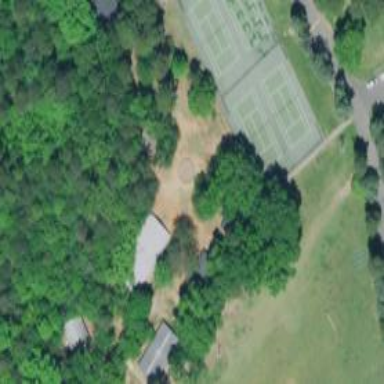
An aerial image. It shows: Tennis court on pitch designated for leisure land.